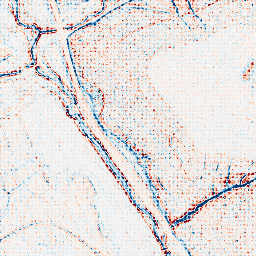
Category: edge_preserving
Decomposition family: bilateral
Decomposition parameters: d: 5
sigma_color: 50
sigma_space: 100
Upsampling method: sinc_blackman
Upsampling parameters: scale: 4
kernel_size: 4
Upsampling scale: 4